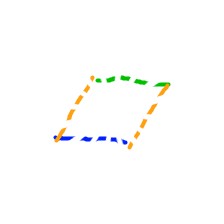
Shape: parallelogram